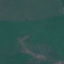
Land use / land cover: Pasture